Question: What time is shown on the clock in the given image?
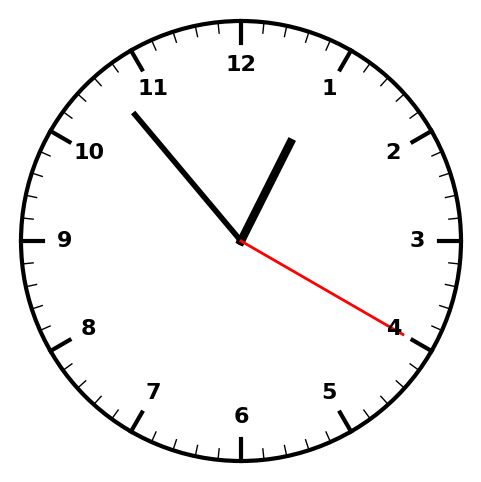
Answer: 12:53:20